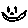
Label: smiley face